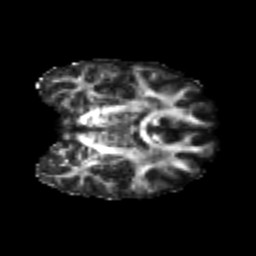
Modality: FA
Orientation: coronal
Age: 22
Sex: female
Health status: healthy
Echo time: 0.074 s